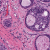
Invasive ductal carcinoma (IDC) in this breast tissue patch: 0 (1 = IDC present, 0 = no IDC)